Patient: sex M, age 66
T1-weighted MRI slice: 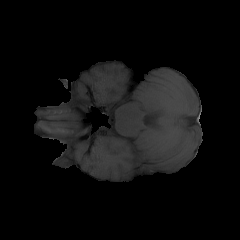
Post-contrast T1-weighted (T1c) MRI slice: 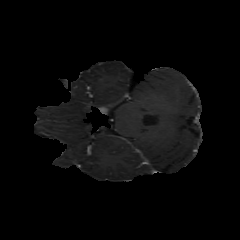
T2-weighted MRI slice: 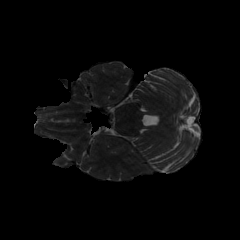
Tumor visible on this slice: no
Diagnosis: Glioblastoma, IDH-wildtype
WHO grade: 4